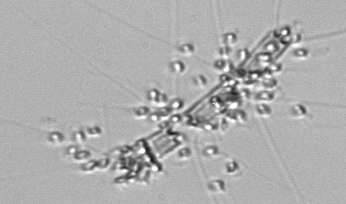
Label: Chaetoceros_didymus_TAG_external_flagellate